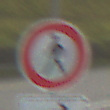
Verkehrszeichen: VerbotFussgaenger
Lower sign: RichtungsangabeDurchPfeile5
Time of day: SunriseSunset
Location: Outdoor (Nature)
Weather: PartlyCloudy
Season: NotSpecified
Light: Natural